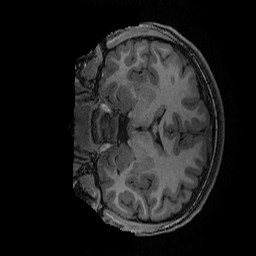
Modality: T1w
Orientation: coronal
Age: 14
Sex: male
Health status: ill
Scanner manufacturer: ge
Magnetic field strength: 3 T
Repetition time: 0.007664 s
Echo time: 0.00342 s